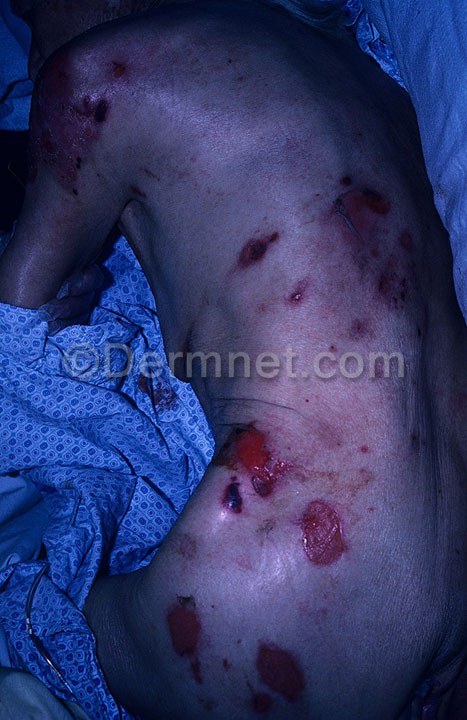
Disease: Bullous Disease Photos